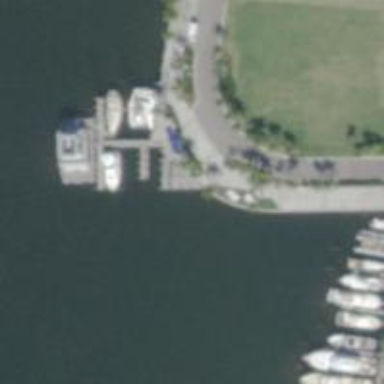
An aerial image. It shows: Man-made pier.